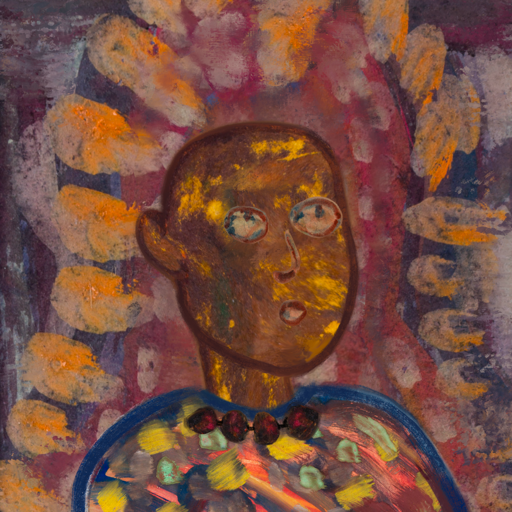
Background: Doll, Head And Neck Side: Comrade, Face Side: Orphan, Bust: Mother_And_Son_Mother, Hair Side: Blank, Head Accessory: Blank, Second Necklace: Blank, Necklace: Mosgoul, Baby: Blank